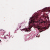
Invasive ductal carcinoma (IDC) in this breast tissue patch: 0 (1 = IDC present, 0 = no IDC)